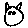
Label: cat